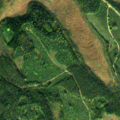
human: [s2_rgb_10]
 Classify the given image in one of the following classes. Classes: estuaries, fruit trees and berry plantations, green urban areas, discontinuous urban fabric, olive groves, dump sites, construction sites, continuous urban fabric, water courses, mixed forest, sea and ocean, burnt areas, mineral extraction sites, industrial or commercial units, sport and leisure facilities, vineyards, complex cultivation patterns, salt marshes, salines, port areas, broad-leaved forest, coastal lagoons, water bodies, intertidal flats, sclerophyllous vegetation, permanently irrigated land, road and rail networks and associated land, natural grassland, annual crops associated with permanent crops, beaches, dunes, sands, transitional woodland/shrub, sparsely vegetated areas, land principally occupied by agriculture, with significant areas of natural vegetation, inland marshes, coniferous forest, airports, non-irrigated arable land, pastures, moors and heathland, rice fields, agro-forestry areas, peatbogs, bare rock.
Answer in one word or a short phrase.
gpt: coniferous forest, mixed forest, transitional woodland/shrub, peatbogs